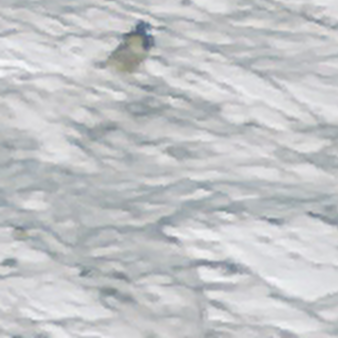
Label: other